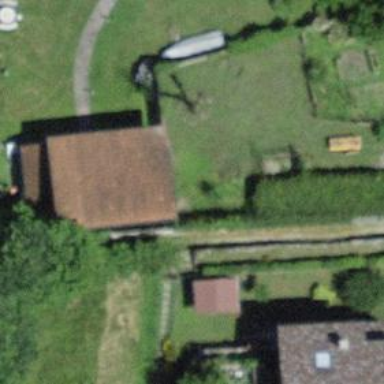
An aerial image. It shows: Carport structure.